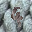
Label: 4